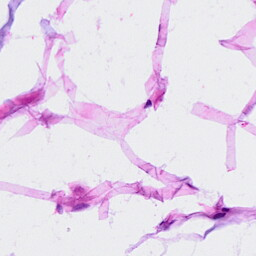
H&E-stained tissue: Breast